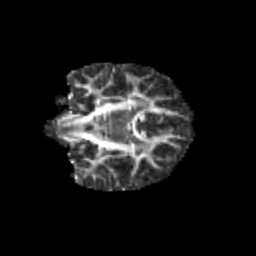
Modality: FA
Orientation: coronal
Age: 10
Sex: female
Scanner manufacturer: siemens
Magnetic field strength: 3 T
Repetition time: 3.8 s
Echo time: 0.07 s